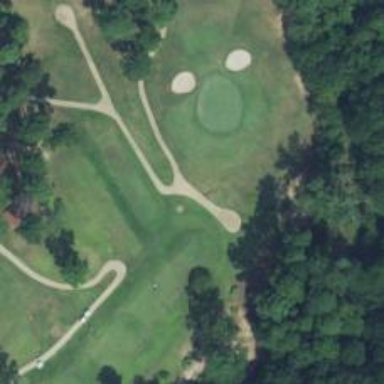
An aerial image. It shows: Golf cartpath that is also road path.